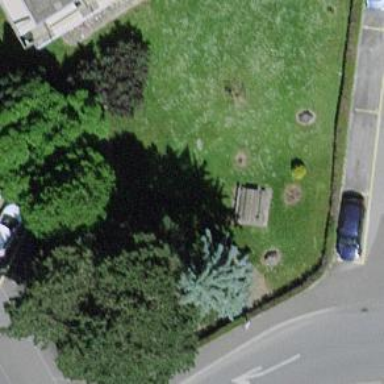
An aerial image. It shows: Picnic table located in leisure land area.